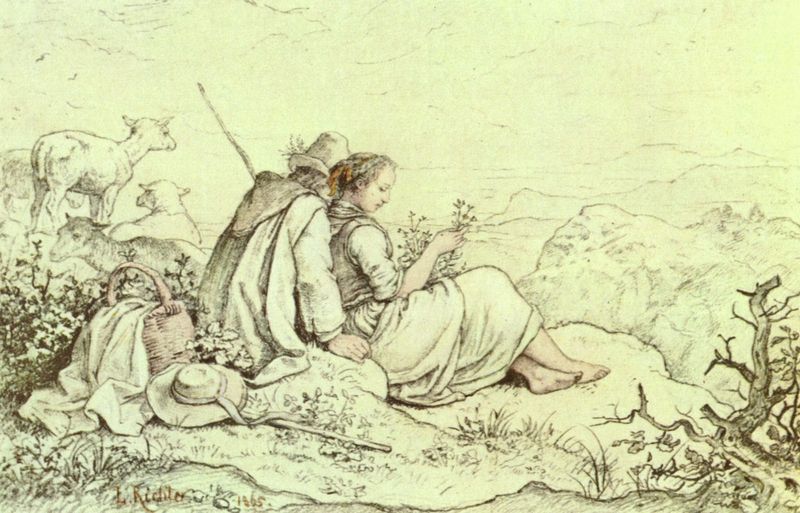
Titel: Auf Bergeshöhe
Künstler: Adrian Ludwig Richter
Standort: Winterthur
Institution: Museum Oskar Reinhart am Stadtgarten
Schlagwörter: baum, berg, dunkel, felsen, hand, himmel, mann, umhang, weiß, wolken, bäume, landschaft, mädchen, ocker, sitzen, äste, blumen, braun, frankreich, frau, grau, haar, hell, hut, hüte, profil, rücken, schwarz, skizze, stützen, zeichnung, gras, hund, tier, tiere, tuch, wiese, beige, rock, jung, richter, falten, steine, hände, signatur, ast, ebene, ferne, gräser, hügel, natur, vögel, weide, zweige, busch, büsche, sträucher, mantel, sitzend, decke, paar, pflanze, pflanzen, rosa, anhöhe, stock, henkel, deutschland, füße, magd, rückenansicht, sommer, liebe, papier, umrisse, naturalismus, zwei, stab, berge, fels, gebirge, gipfel, grafik, alm, berglandschaft, idylle, picknick, rast, romantik, essen, zopf, hutband, angelehnt, korb, zehen, unscharf, panorama, barfuss, pärchen, lamm, schaf, wurzel, idyll, kontur, druck, stich, konturen, bleistift, liebespaar, verwischt, geflochten, romantisch, geäst, gesträuch, gestrüpp, hirtenstab, anlehnen, kupferstich, lämmer, schafe, hirte, hirten, schäfer, schäferin, ziege, kapuze, ziegen, pastorale, handzeichnung, schafherde, schäferstündchen, schäferspiel, ludwig adrian richter, schäferstock, 1965, #mann, liebesglück